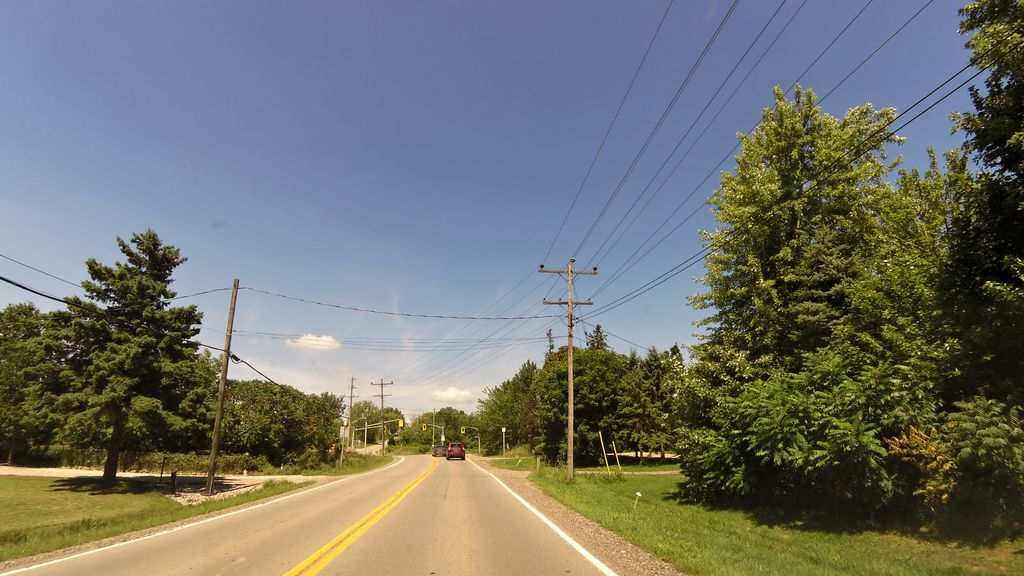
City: hamilton